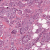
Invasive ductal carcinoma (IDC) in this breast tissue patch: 1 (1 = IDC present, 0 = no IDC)